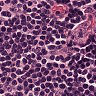
Metastatic tissue present: no